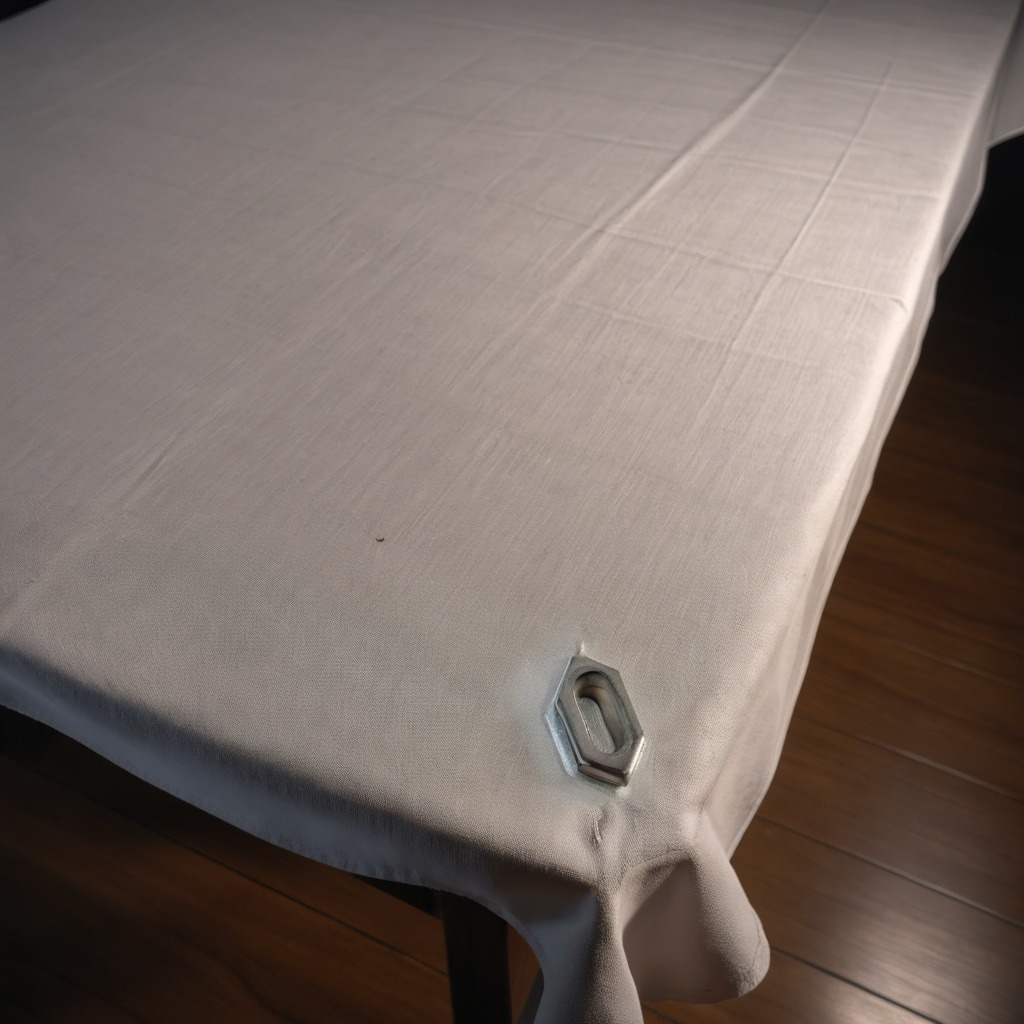
A metal nut is lying on the wooden table.